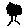
Label: tree